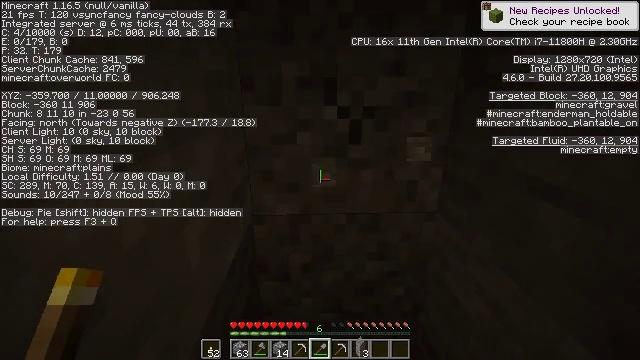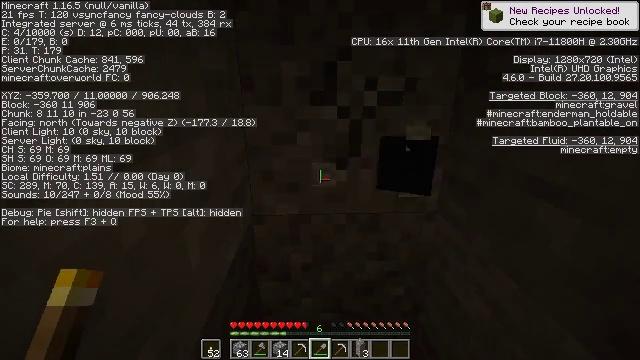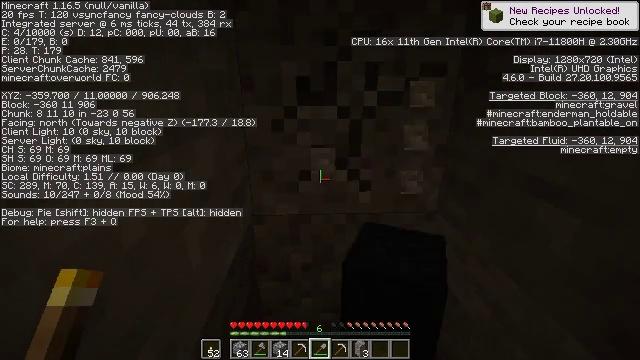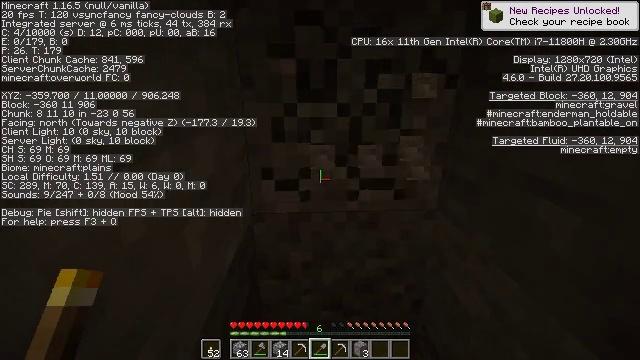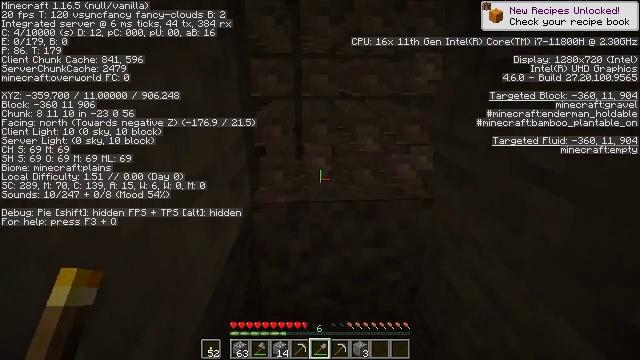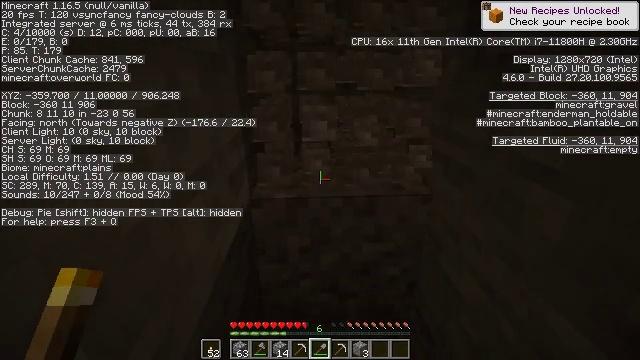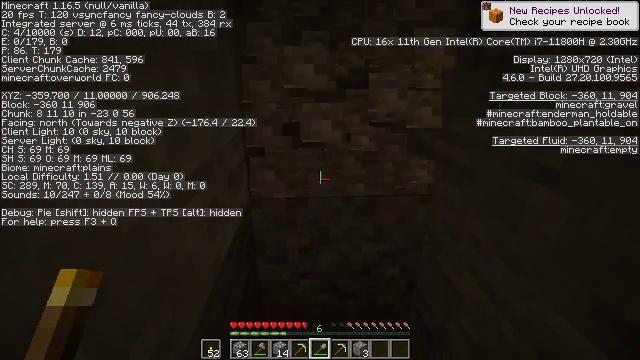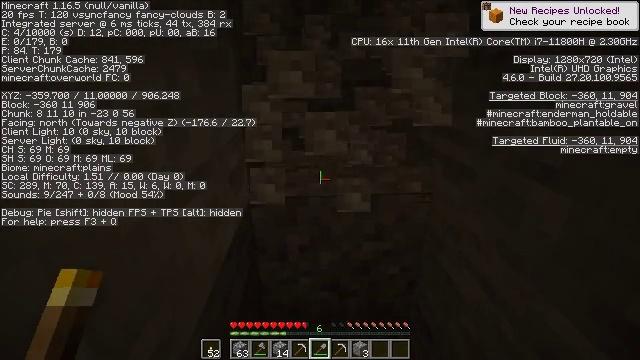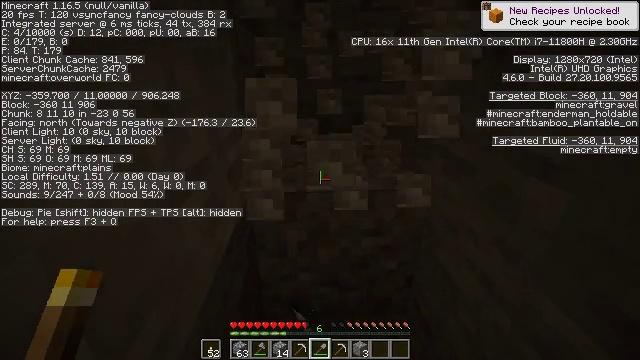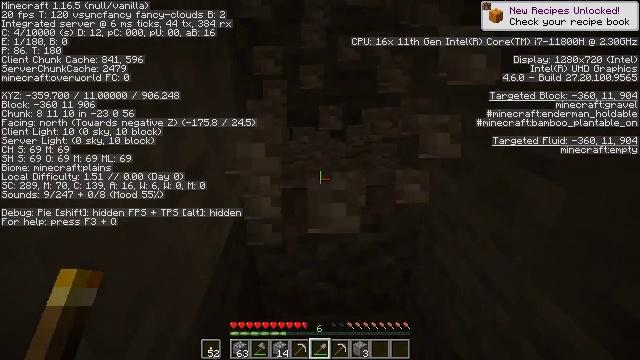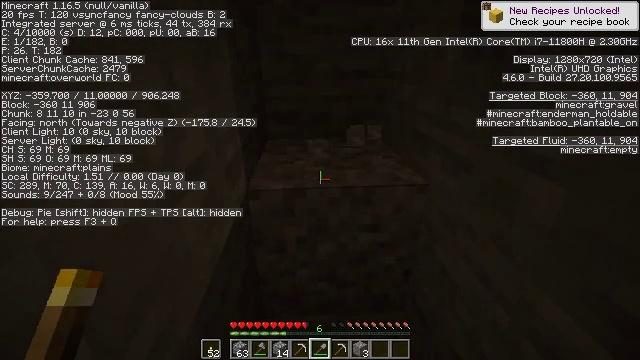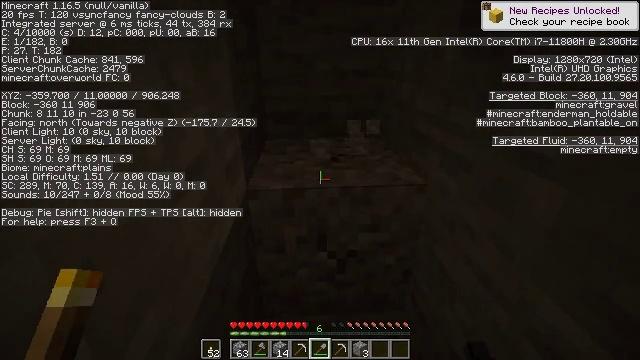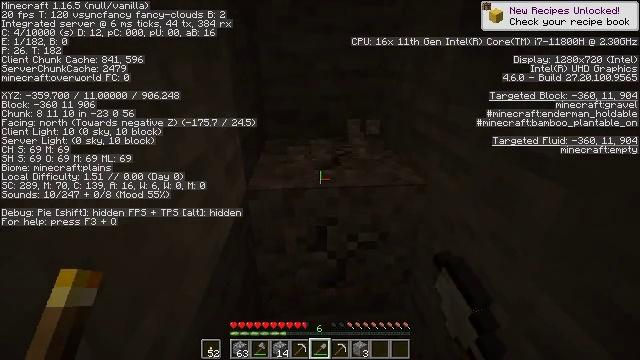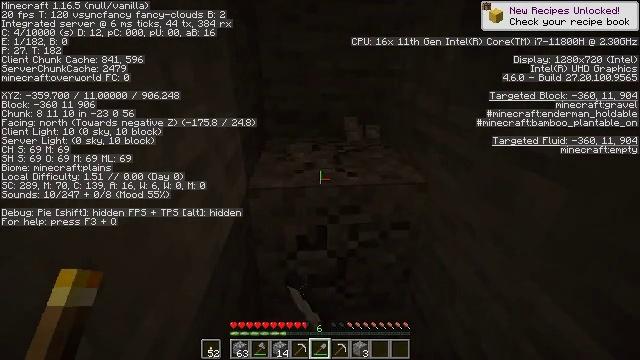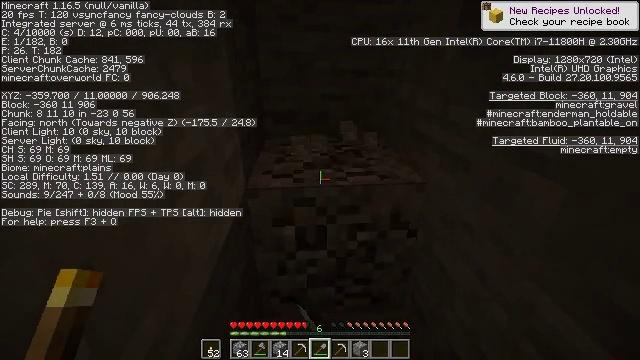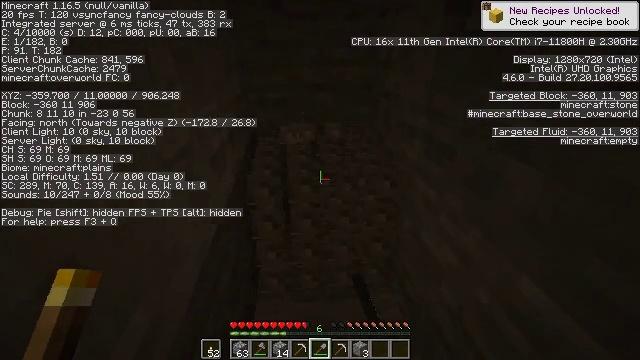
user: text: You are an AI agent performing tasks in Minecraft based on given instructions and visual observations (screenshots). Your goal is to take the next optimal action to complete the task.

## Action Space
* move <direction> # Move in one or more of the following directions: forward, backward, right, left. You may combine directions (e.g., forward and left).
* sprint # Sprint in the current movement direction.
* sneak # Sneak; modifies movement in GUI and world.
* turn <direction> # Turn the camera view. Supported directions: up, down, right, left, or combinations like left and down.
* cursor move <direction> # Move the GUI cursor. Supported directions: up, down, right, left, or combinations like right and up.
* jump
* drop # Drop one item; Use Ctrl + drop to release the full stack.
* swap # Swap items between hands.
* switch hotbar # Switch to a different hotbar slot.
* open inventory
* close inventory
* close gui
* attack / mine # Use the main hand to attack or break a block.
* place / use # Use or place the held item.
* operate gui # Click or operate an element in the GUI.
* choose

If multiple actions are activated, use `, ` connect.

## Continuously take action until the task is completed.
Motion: motion action
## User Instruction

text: Shovel up some gravel.
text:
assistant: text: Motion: attack / mine
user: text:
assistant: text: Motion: attack / mine
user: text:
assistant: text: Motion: attack / mine
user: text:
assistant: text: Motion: turn down, attack / mine
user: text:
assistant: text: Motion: attack / mine
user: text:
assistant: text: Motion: attack / mine
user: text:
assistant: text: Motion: attack / mine
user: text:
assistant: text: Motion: attack / mine
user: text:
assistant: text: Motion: attack / mine
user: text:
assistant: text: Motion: attack / mine
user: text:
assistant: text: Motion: attack / mine
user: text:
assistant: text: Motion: attack / mine
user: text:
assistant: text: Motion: attack / mine
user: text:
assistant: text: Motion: attack / mine
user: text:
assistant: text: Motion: turn right and down, attack / mine
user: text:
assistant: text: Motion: turn right and down, attack / mine
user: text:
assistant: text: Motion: attack / mine
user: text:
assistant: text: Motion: attack / mine
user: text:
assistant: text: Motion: move forward, attack / mine
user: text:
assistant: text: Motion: move forward, turn up, attack / mine
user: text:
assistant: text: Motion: turn left and up, attack / mine
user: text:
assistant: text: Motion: turn left and up, attack / mine
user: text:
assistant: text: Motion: turn up, attack / mine
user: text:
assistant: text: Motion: attack / mine
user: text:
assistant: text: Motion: attack / mine
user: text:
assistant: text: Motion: attack / mine
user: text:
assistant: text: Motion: attack / mine
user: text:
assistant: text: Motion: attack / mine
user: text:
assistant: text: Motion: attack / mine
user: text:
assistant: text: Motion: attack / mine